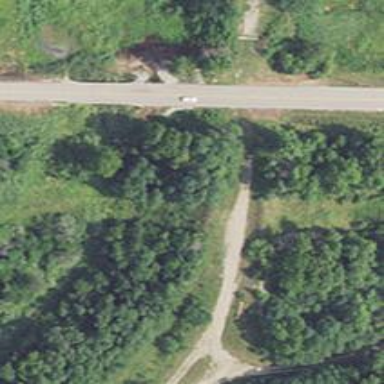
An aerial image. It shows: Service road on bridge.